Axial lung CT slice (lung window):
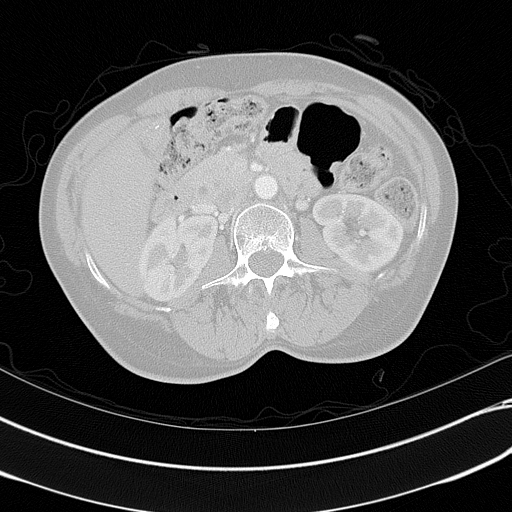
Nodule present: no